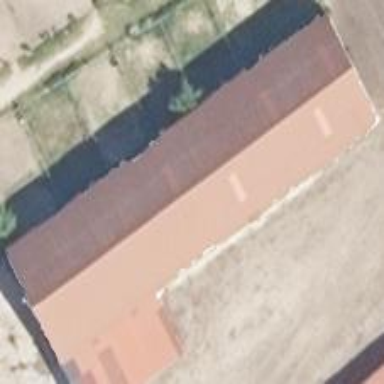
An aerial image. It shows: Stable.